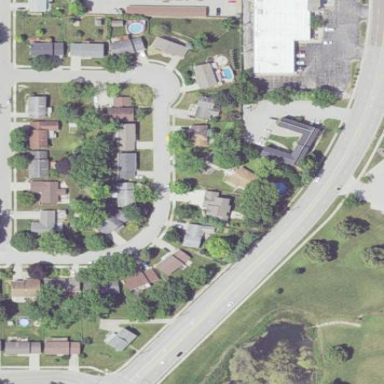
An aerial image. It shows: Single-family residential area.